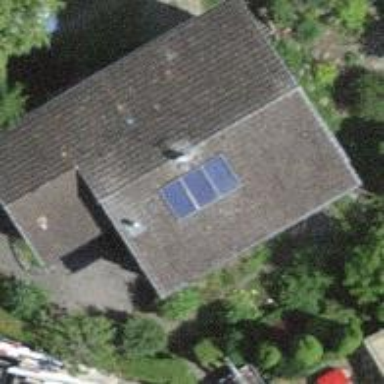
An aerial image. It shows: Solar power generator with photovoltaic panels.